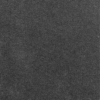
Label: dusty